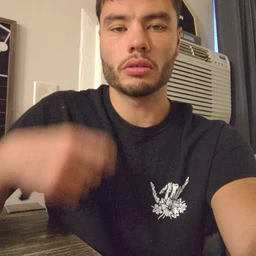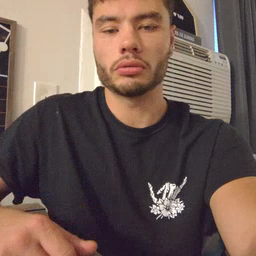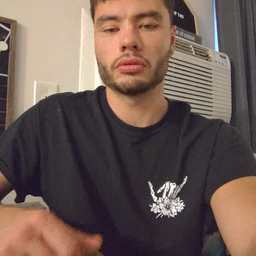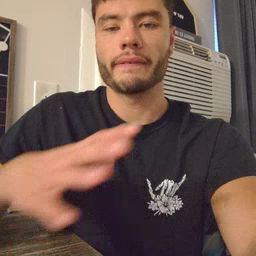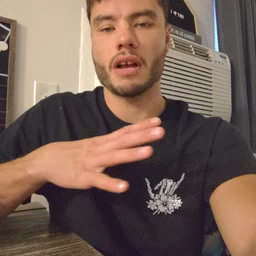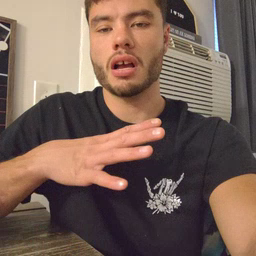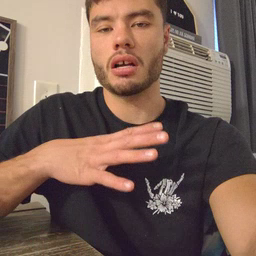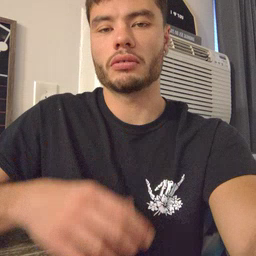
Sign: fine